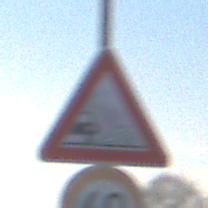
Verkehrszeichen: SplittSchotter
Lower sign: Geschwindigkeit60
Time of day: SunriseSunset
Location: Outdoor (Suburban)
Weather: PartlyCloudy
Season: Winter
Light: Natural